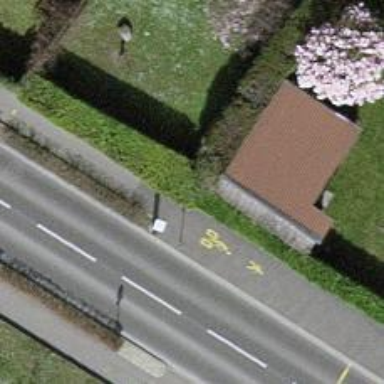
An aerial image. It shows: Hedge barrier.